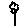
Label: flower